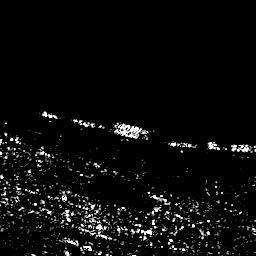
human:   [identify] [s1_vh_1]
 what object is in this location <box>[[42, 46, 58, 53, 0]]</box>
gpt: <ref>1 medium ship at the center</ref>